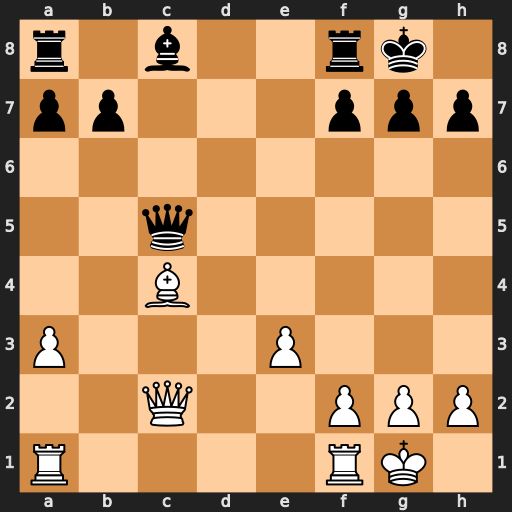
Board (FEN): r1b2rk1/pp3ppp/8/2q5/2B5/P3P3/2Q2PPP/R4RK1
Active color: w
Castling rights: -
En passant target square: -
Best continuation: Bxf7+ Rxf7 Qxc5